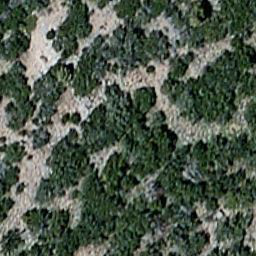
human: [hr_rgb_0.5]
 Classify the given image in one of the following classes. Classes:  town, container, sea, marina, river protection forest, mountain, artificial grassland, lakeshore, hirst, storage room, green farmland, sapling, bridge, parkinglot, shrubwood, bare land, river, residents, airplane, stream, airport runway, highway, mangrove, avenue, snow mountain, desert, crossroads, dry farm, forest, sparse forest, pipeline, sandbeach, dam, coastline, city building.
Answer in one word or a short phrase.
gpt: sparse forest